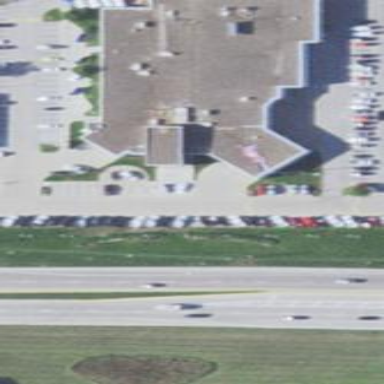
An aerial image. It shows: Building housing car shop.